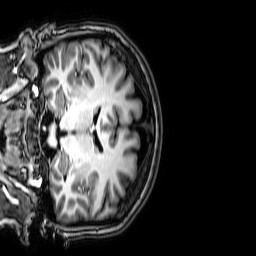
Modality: T1w
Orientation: coronal
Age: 22
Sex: female